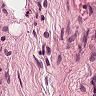
Metastatic tissue present: no